Aerial crown-view tile of a tropical tree (Barro Colorado Island, Panama), acquired 20250818:
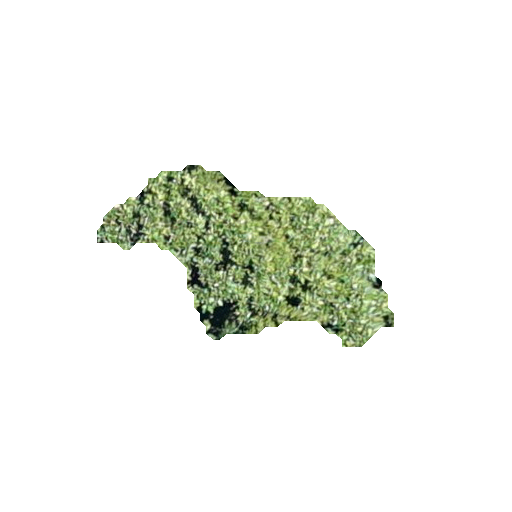
Species: Miconia argentea
GBIF accepted scientific name: Miconia argentea
Crown area: 42.94 m²